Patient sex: F
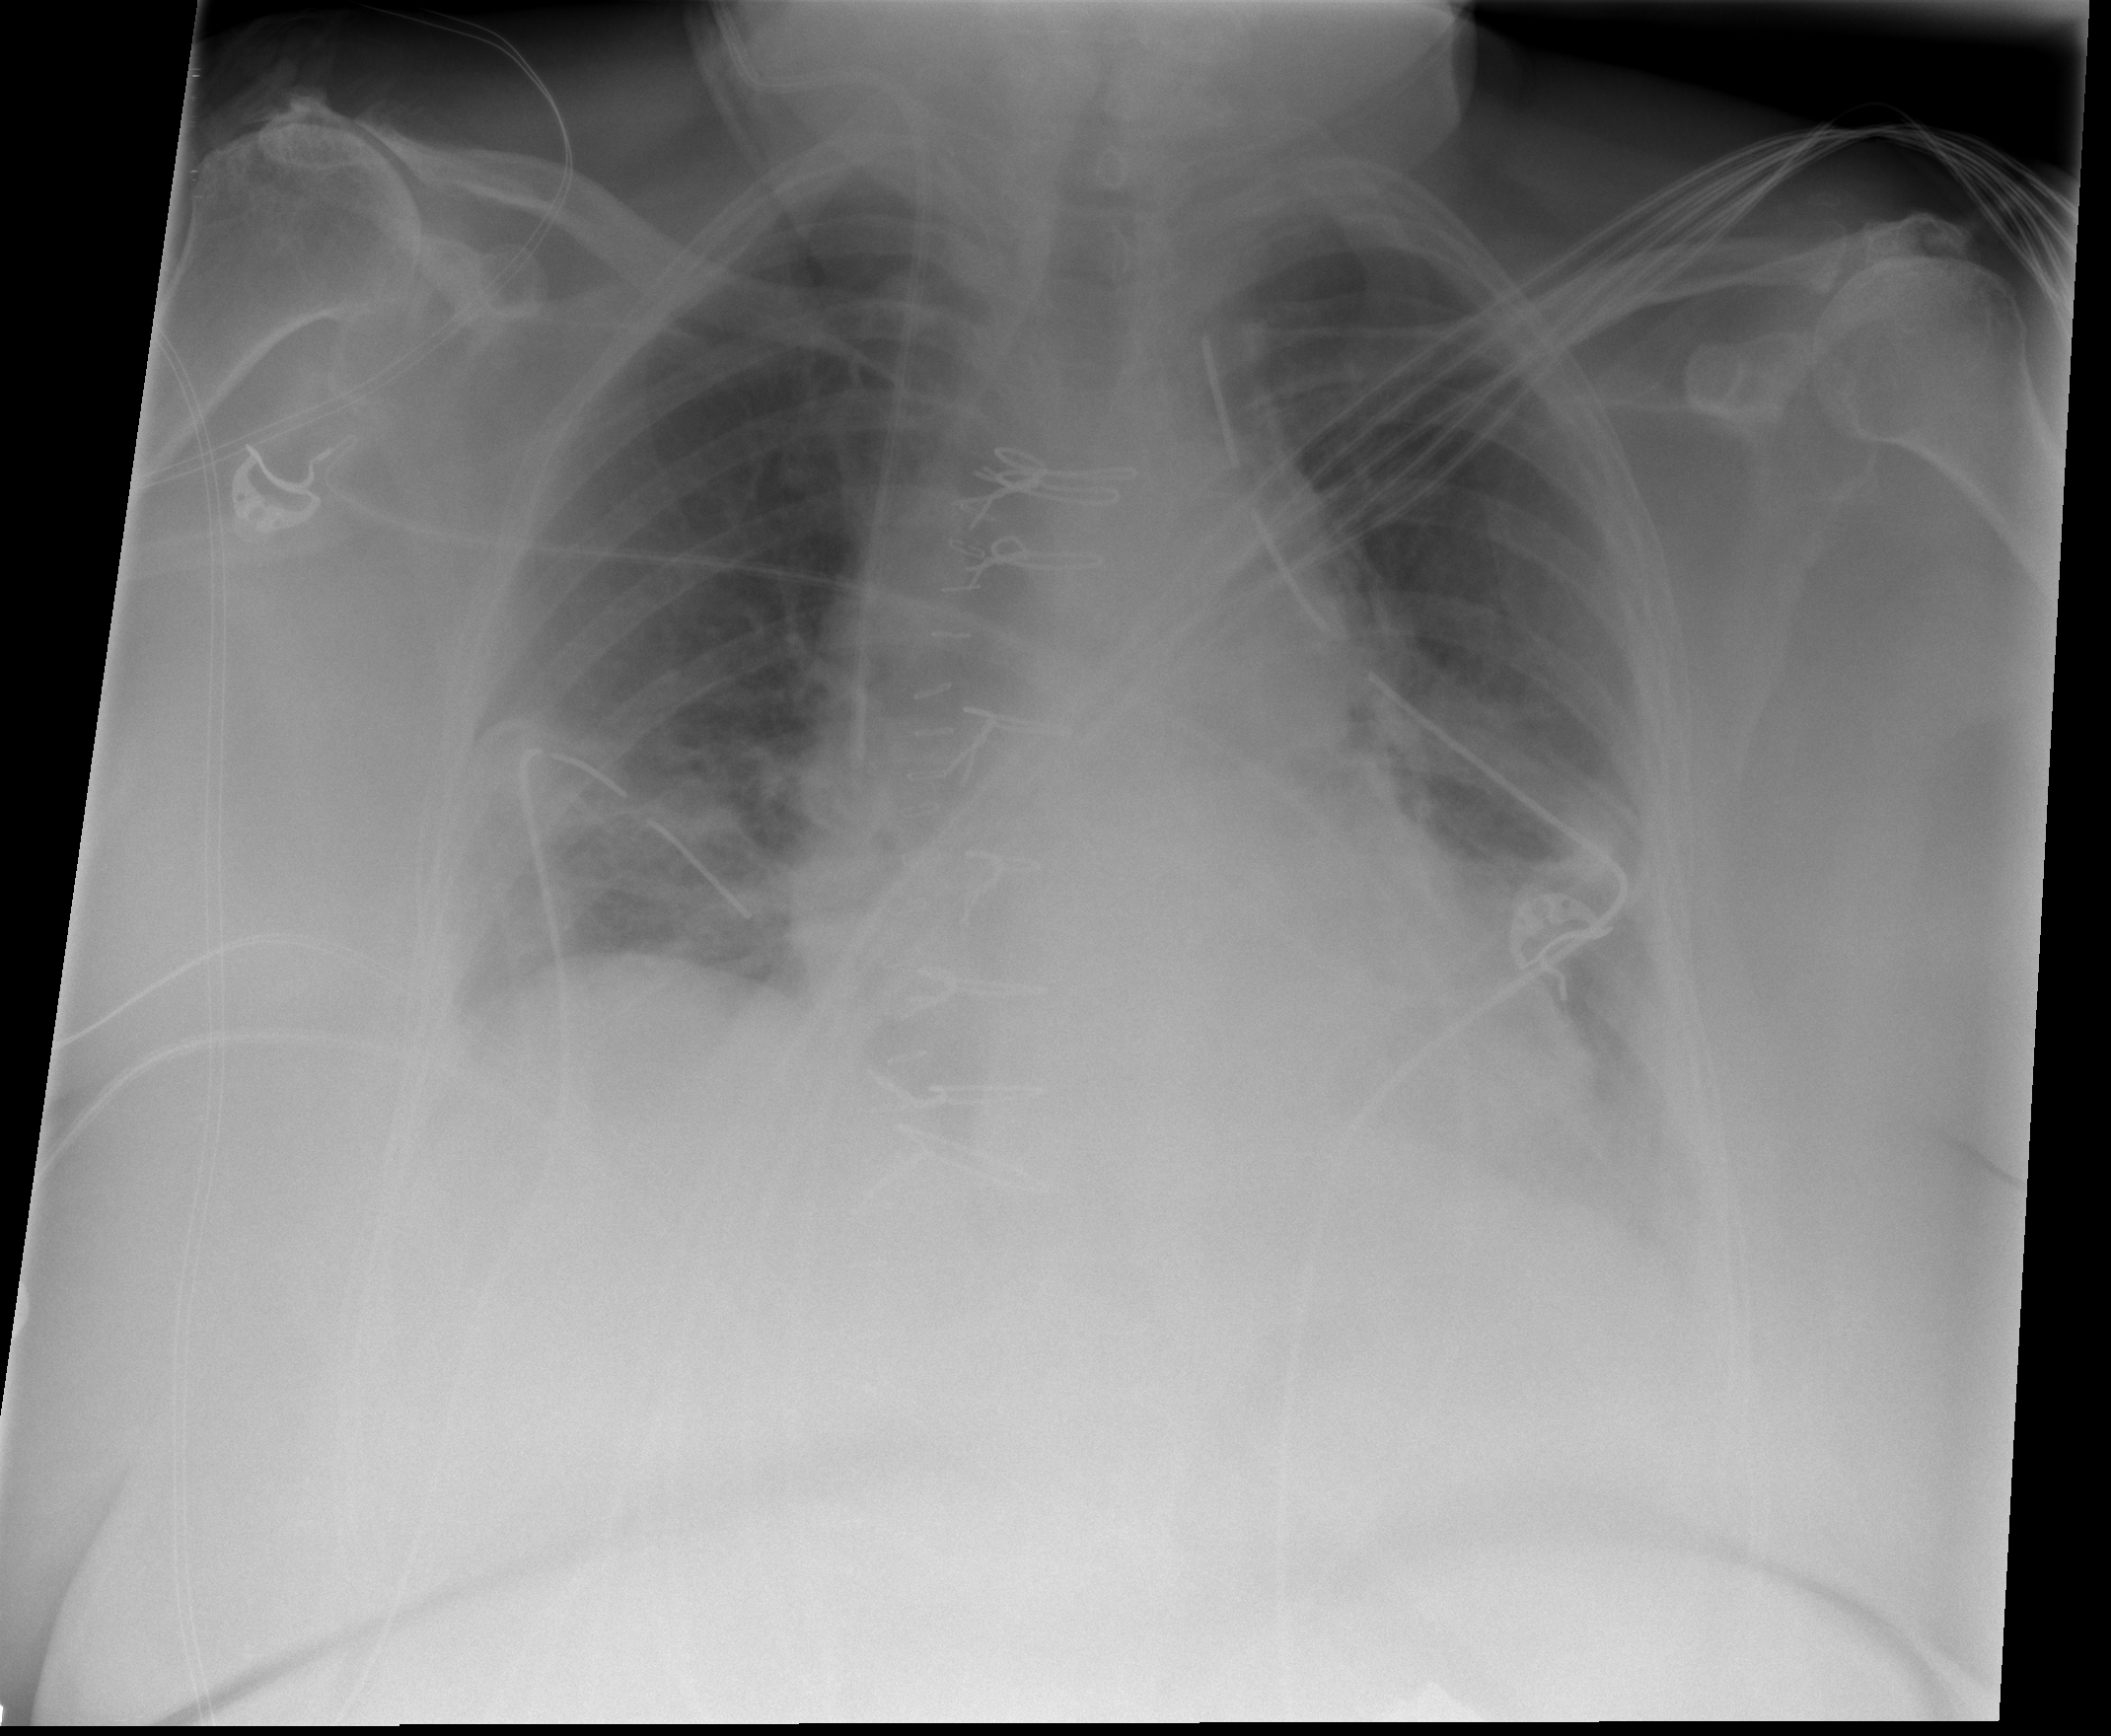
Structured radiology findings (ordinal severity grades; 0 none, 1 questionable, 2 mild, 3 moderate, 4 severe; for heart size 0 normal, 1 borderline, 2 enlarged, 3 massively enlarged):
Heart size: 1
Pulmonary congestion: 2
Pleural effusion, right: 0
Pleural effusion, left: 2
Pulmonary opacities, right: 0
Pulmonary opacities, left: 0
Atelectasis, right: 2
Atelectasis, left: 2